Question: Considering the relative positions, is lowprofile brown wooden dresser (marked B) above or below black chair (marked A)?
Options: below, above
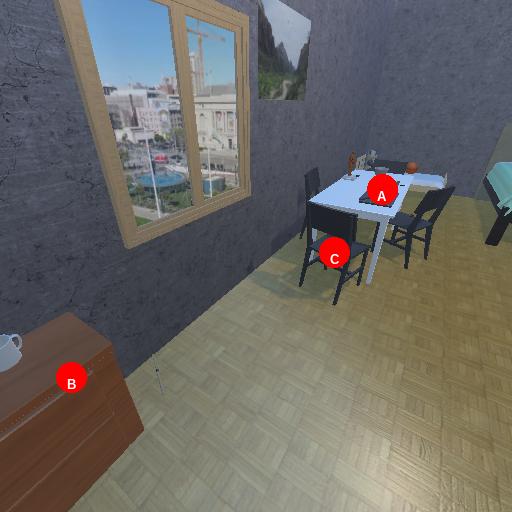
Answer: below